Interaction volume radius: 10 \u00c5
Interaction volume height: 10 \u00c5
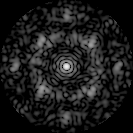
Disorder parameter: 0.5369